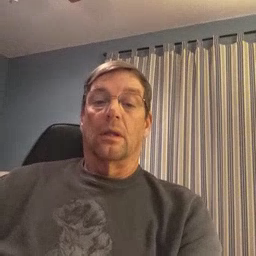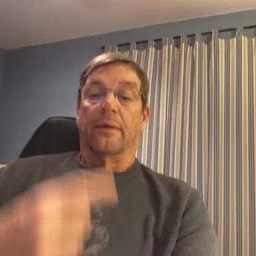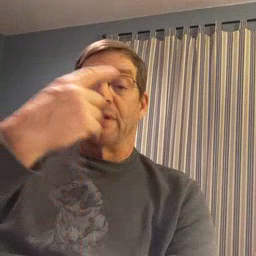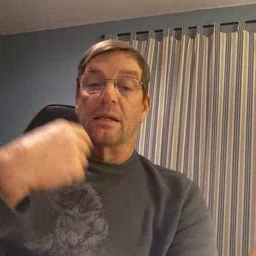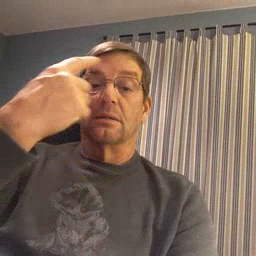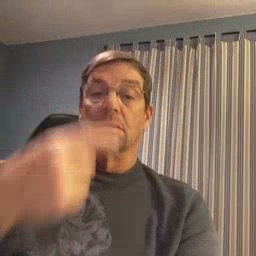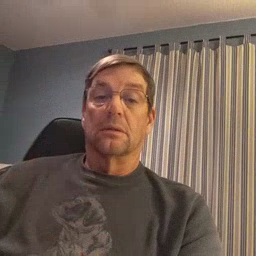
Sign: face